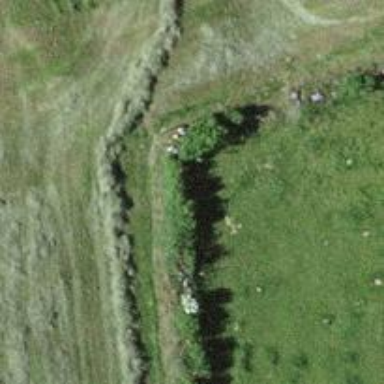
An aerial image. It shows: Dry stone wall barrier.